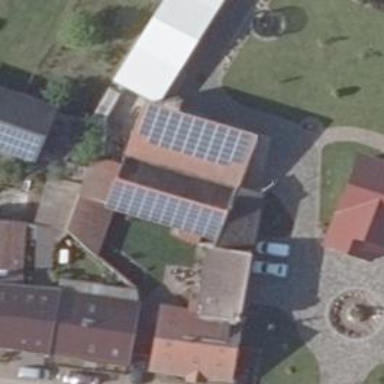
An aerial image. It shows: Small solar photovoltaic panel generator is producing electricity.